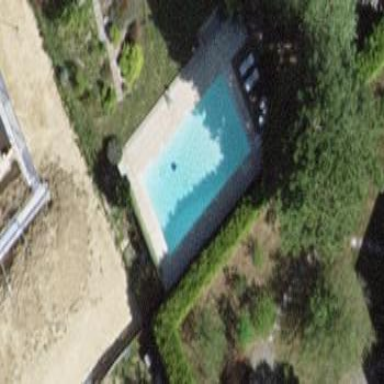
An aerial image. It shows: Swimming pool located in leisure land.